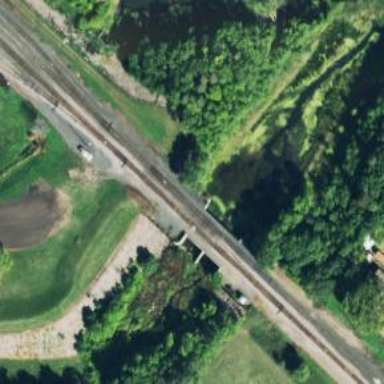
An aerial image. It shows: Bridge over single railway track.